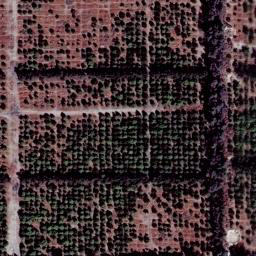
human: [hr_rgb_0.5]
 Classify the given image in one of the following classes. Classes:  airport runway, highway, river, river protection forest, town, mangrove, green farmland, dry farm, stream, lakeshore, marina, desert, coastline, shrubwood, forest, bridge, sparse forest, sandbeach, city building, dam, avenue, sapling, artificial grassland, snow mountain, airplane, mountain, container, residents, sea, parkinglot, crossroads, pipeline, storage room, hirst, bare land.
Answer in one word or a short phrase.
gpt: dry farm